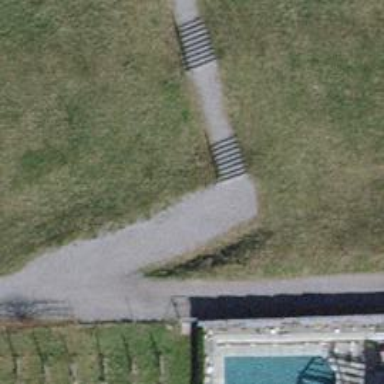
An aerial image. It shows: Road with steps.